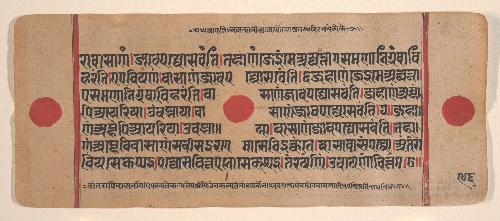
Date: 15th century
Object type: Folio
Classification: Paintings
Medium: Ink, opaque watercolor, and gold on paper
Culture: India (Gujarat)
Dimensions: 4 3/8 x 10 5/8 in. (11.1 x 27 cm)
Department: Asian Art
Credit line: Rogers Fund, 1955
Accession year: 1955
Repository: Metropolitan Museum of Art, New York, NY